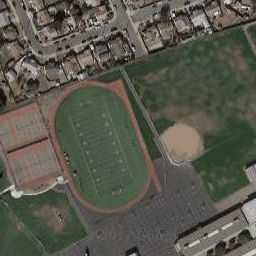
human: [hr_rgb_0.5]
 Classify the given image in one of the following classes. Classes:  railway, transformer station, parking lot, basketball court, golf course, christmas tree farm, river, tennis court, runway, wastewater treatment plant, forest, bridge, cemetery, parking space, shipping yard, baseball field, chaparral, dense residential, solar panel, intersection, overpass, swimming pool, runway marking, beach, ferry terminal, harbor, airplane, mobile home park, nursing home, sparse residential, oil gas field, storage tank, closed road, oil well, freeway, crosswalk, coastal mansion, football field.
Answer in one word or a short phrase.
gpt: football field